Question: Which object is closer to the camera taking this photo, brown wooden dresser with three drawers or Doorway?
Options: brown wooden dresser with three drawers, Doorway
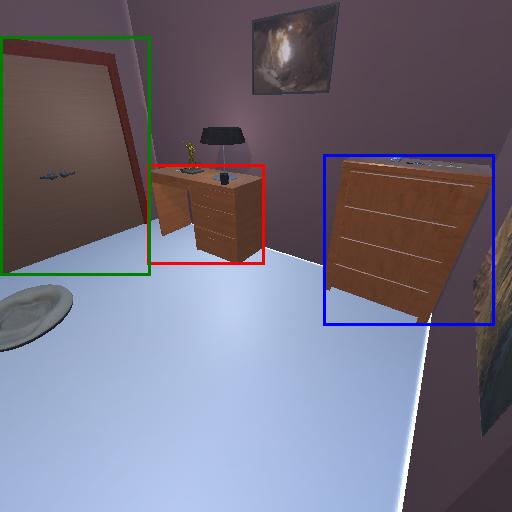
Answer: brown wooden dresser with three drawers